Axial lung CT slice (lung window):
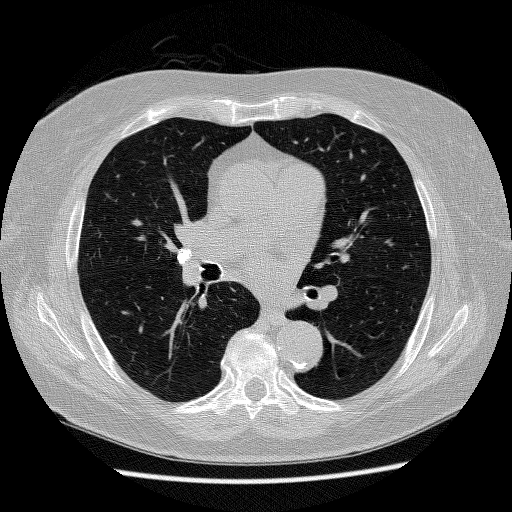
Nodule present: no